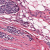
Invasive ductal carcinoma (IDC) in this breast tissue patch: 1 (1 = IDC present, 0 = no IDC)